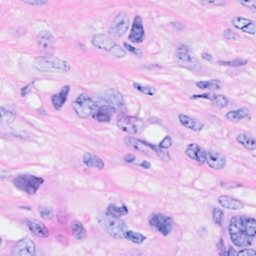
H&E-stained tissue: Breast